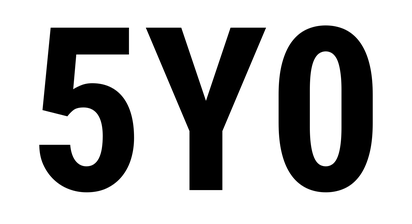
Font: Roboto_Condensed_Bold